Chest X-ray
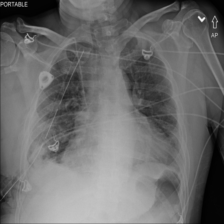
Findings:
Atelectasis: negative
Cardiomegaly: negative
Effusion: negative
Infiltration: negative
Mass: negative
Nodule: negative
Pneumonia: negative
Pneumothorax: negative
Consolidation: negative
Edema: negative
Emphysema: negative
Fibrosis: negative
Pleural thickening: negative
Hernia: negative